Current action and preconditions to check: trajectory_clear

Your task: For each precondition in the list above, predict whether it will hold at this action.

Consider the current scene as observed from the mobile robot's camera, and analyze the predicted future states of all dynamic agents (e.g., people, animals, vehicles, or any moving entities) within the NEXT SECOND.

IMPORTANT: Only answer "very likely" if you are absolutely certain—based on strong, clear evidence—that a dynamic agent will violate the precondition in the predicted future state. Do NOT answer "very likely" for unlikely, ambiguous, or low-probability risks.

Ask yourself for each precondition: Is there a high probability, with clear and convincing evidence, that the predicted future states of any dynamic agent will interfere with the predicted future state of the currently executing action within the NEXT SECOND, causing that precondition to fail?

Assess the risk level based on these predictions. Use "likely" or "very likely" if motions create a clear risk of interference.

Use "neutral" or "improbable" if agents are nearby but their predicted paths are clearly diverging or non-conflicting.

Failure Risk Categories: "very improbable", "improbable", "neutral", "likely", "very likely"

Answer Format: Output ONLY the probability_of_failure value from these categories: "very improbable", "improbable", "neutral", "likely", "very likely"

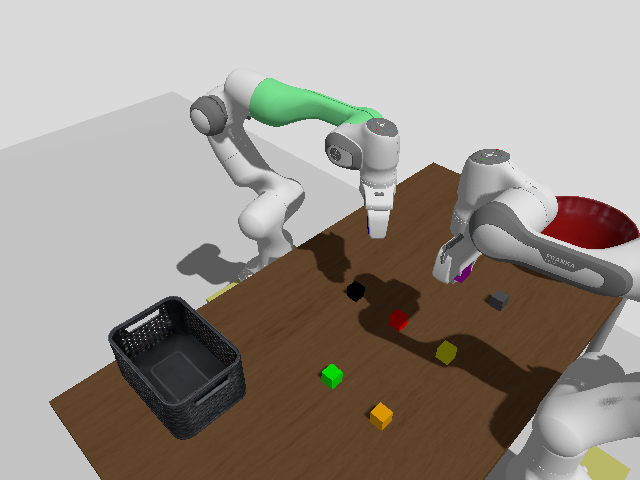

Answer: improbable